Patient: sex M, age 42
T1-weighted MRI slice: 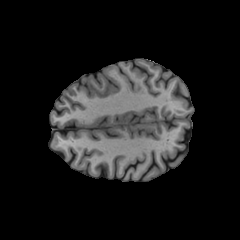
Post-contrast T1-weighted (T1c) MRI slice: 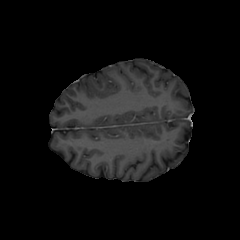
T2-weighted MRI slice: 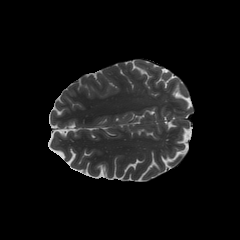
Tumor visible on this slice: no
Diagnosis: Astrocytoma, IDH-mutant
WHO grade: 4